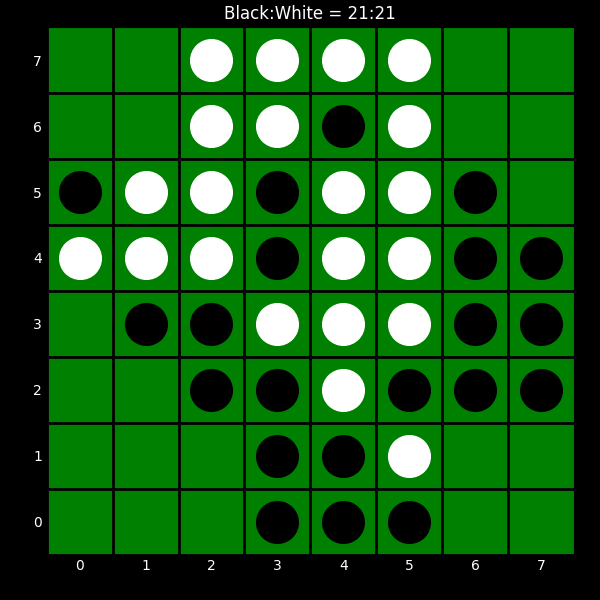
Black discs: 21
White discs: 21